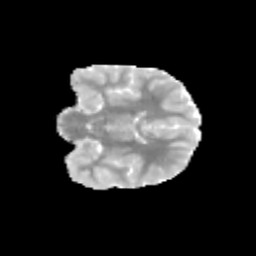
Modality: MD
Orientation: coronal
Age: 10
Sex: female
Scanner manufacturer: siemens
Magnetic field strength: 3 T
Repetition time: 3.8 s
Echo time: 0.07 s